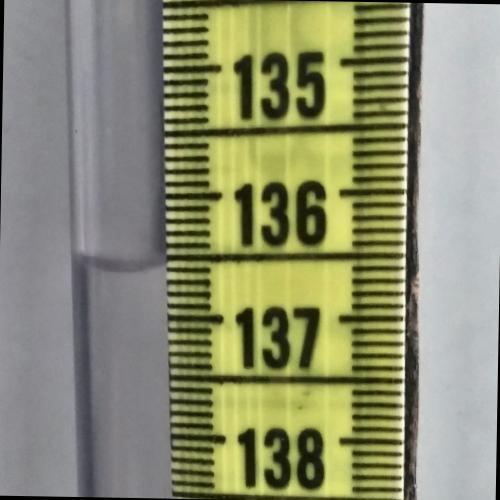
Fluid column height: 136.6 cm